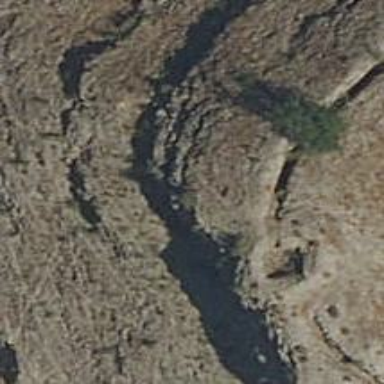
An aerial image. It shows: Cliff in nature.